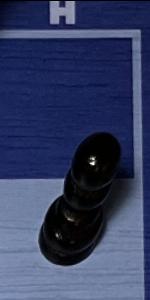
Label: Pawn_Black